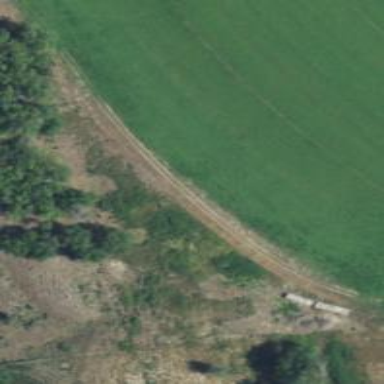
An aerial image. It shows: Track with grade5 tracktype.